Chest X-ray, PA view. Patient: 28 years old, sex M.
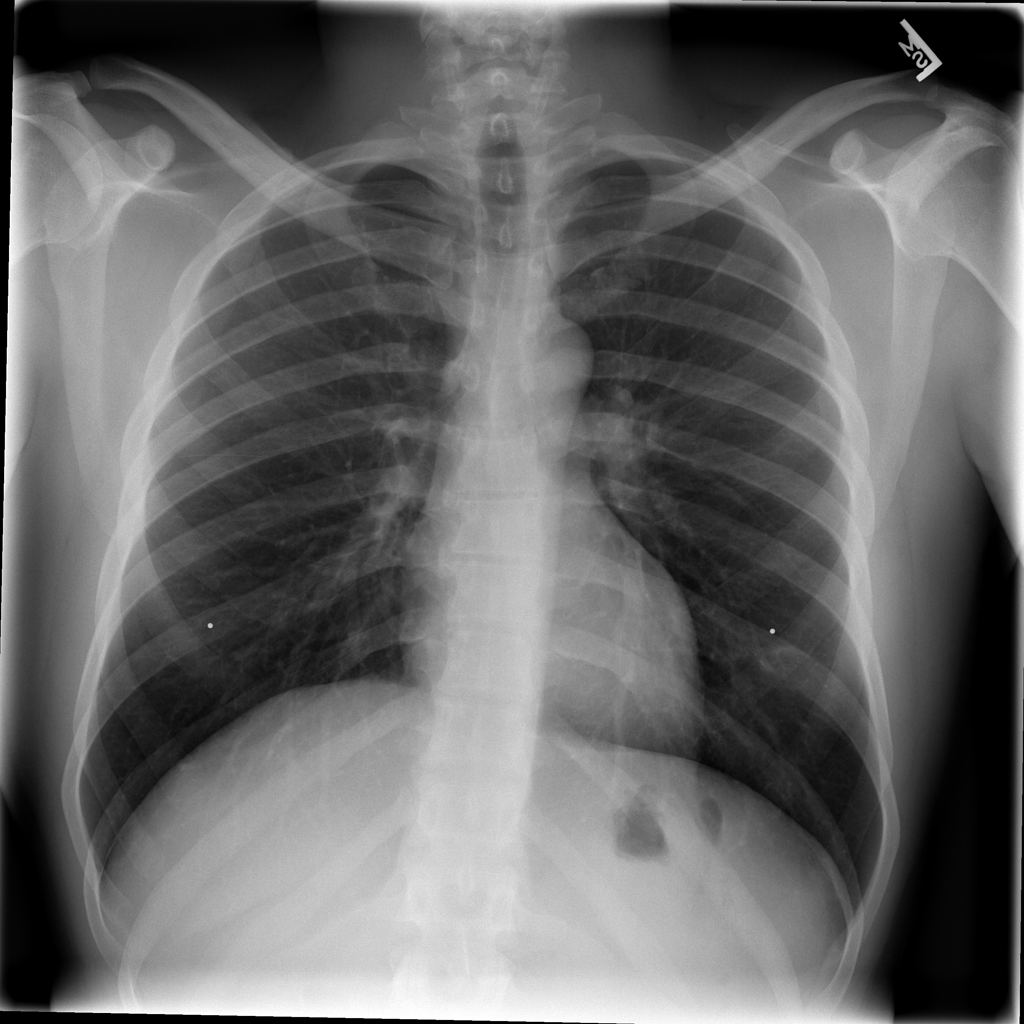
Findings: No Finding